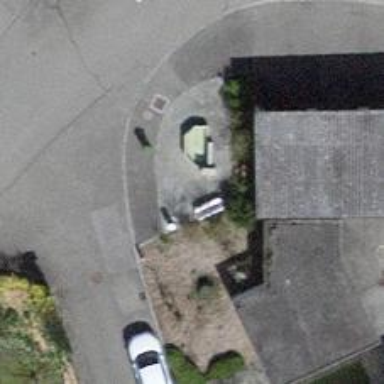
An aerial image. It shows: Bench for seating.